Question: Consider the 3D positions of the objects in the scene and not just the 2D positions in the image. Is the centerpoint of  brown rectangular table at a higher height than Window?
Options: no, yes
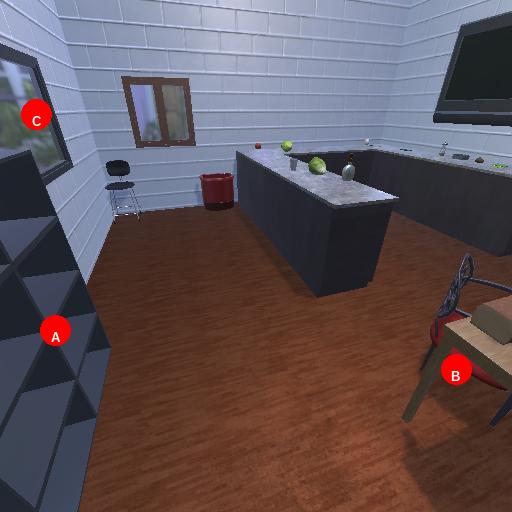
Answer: no